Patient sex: M
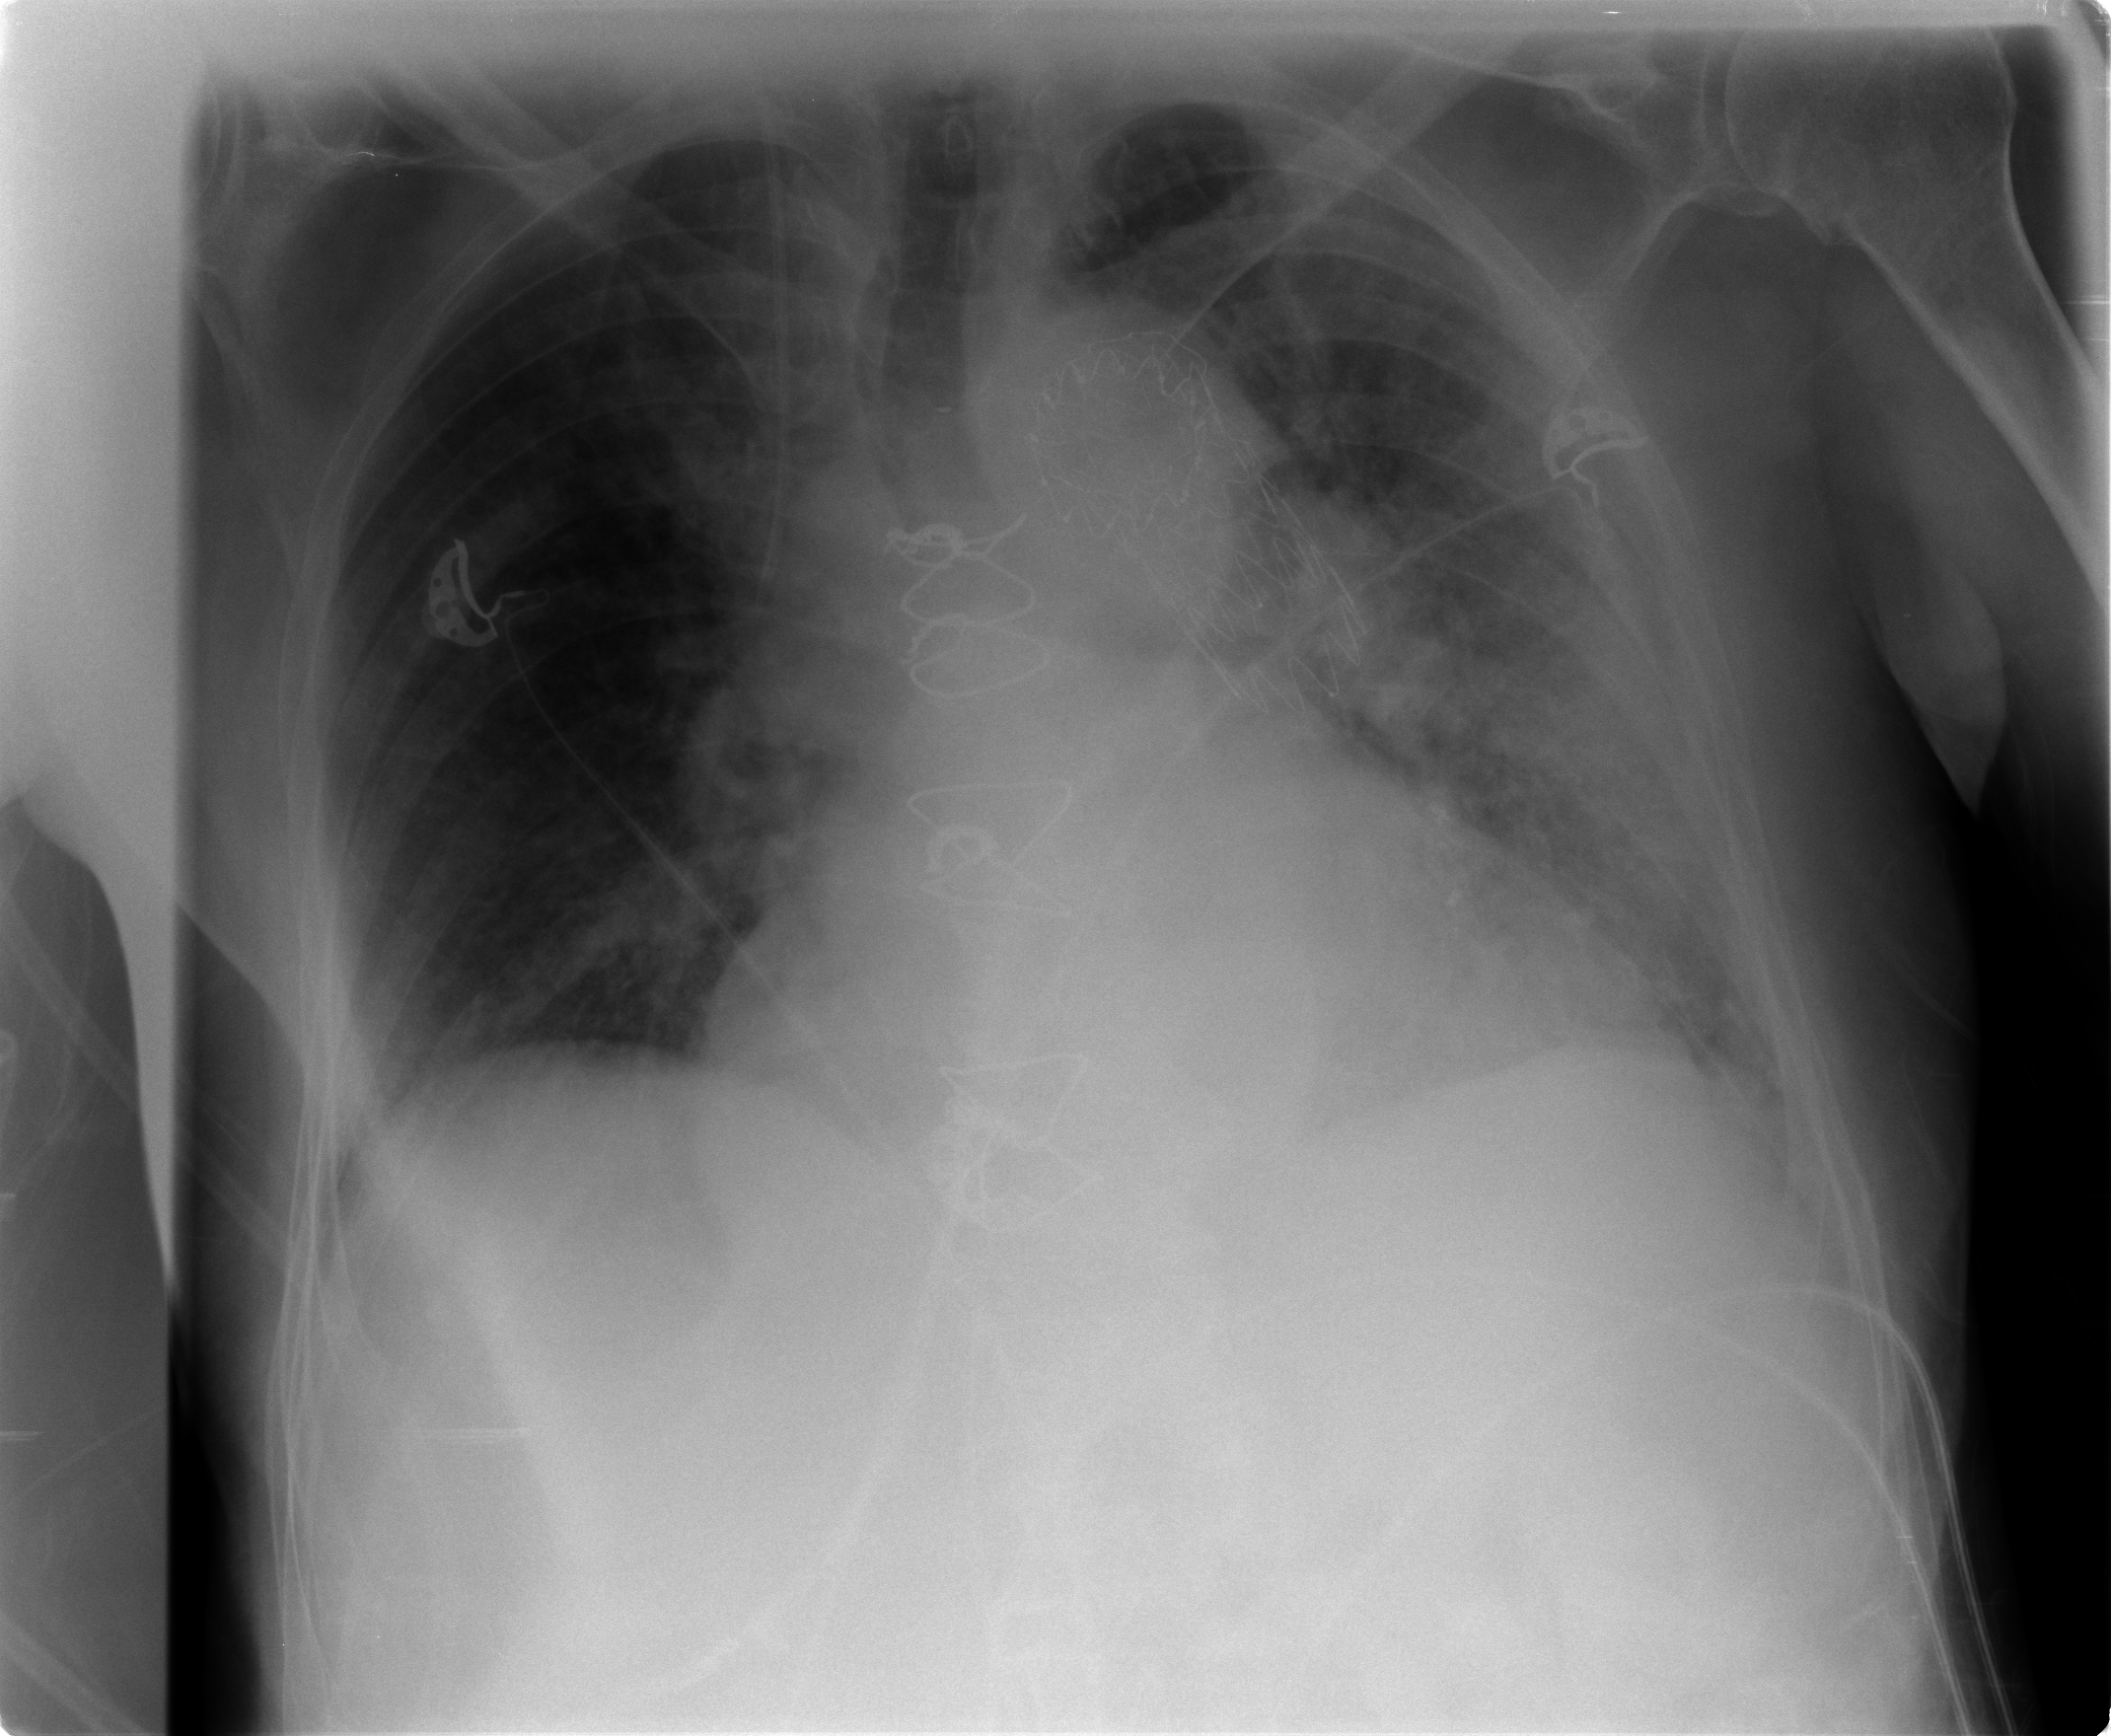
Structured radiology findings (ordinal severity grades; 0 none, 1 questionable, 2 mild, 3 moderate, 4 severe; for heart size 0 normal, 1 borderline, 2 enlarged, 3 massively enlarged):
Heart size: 2
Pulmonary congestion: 2
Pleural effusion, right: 1
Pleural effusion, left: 1
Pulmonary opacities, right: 0
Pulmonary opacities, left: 2
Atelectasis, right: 2
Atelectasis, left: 2